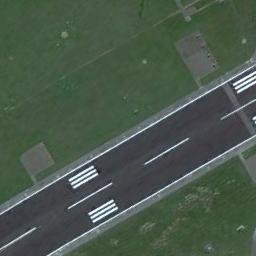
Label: runway